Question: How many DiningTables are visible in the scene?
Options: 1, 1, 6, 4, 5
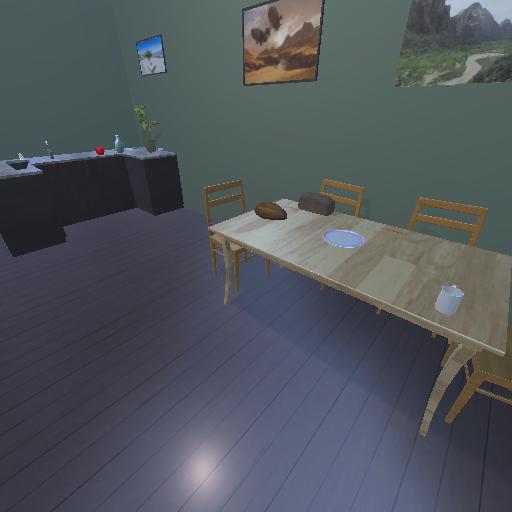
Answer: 1